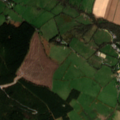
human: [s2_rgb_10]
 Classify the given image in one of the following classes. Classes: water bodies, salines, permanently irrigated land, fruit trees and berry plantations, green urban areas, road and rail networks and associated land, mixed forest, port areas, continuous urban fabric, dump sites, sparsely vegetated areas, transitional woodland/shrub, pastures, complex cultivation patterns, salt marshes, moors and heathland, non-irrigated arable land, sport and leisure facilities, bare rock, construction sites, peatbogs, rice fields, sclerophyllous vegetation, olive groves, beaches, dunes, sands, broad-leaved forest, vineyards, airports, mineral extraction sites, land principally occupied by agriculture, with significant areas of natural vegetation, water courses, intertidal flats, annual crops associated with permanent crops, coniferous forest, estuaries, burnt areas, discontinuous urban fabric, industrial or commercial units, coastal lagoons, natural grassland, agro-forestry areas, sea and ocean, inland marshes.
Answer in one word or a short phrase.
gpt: non-irrigated arable land, pastures, coniferous forest, mixed forest